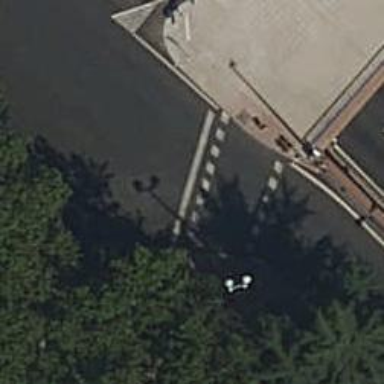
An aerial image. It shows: Crossing with traffic signals.